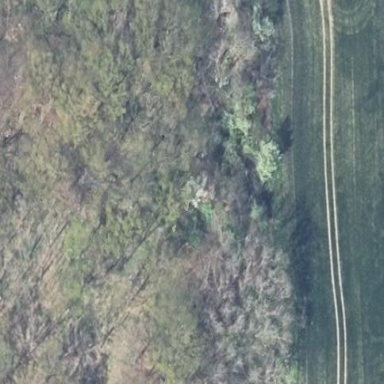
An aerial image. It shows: Forest area.